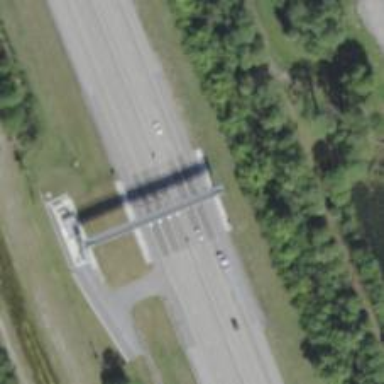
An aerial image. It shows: Toll gantry on the road.